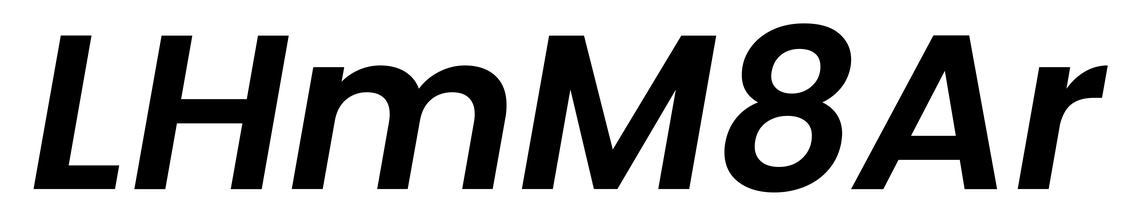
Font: Poppins-SemiBoldItalic